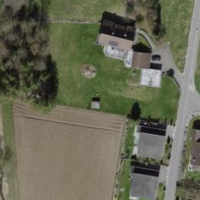
EUNIS habitat code: 55
Species observed at this site:
Juglans regia
Fraxinus excelsior